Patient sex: M
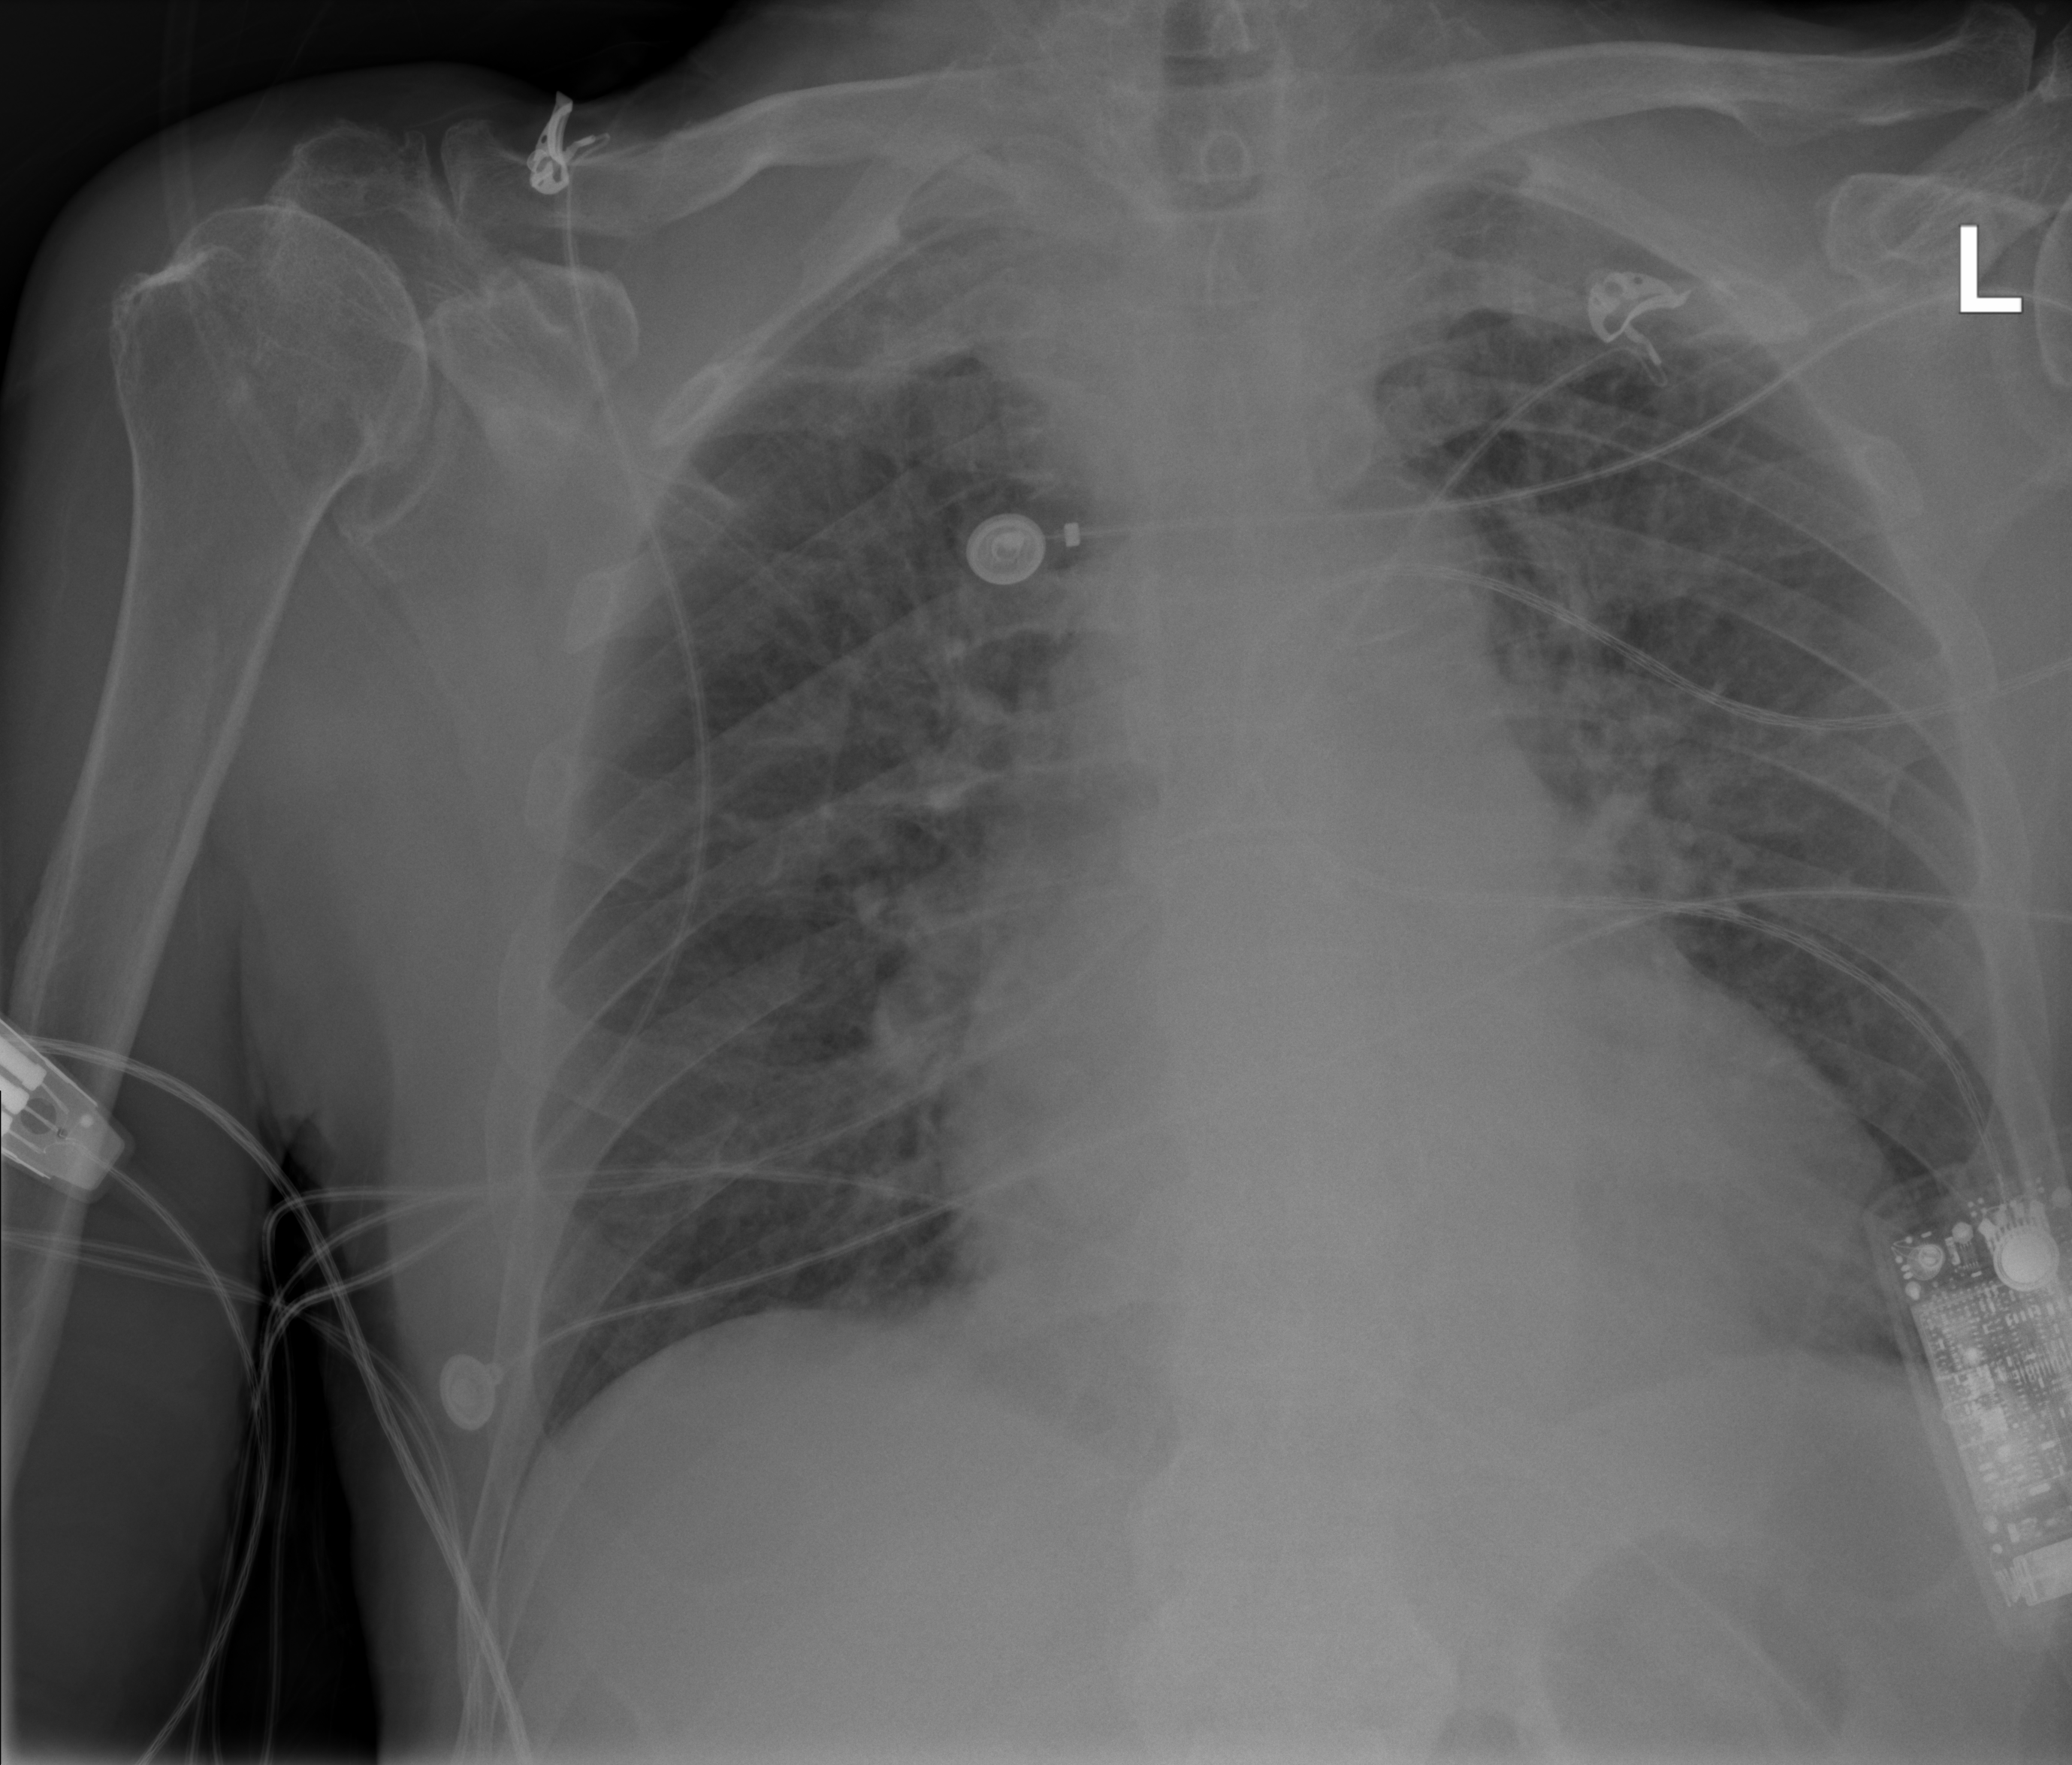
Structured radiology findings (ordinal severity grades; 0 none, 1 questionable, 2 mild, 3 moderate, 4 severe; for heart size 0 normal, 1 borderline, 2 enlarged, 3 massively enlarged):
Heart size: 2
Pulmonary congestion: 2
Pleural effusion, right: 0
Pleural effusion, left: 0
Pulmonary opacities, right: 1
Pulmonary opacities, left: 1
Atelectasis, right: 0
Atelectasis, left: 0